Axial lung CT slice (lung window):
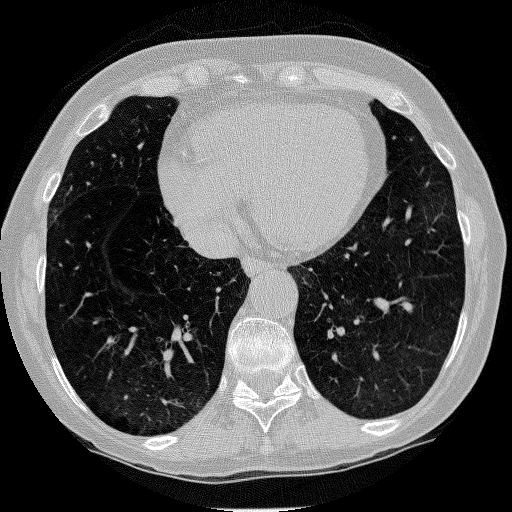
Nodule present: no